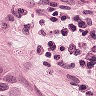
Metastatic tissue present: yes